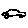
Label: car